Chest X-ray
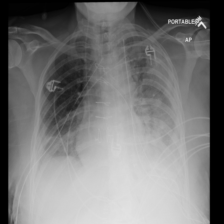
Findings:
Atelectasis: negative
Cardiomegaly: negative
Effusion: positive
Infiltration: negative
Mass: negative
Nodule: negative
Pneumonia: negative
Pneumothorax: negative
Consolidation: negative
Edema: negative
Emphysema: negative
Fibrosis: negative
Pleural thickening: negative
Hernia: negative